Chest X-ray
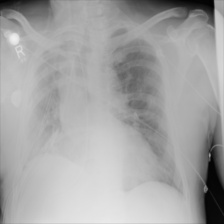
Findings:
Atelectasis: negative
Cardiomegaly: negative
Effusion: negative
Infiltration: negative
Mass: negative
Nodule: negative
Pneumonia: negative
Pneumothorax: negative
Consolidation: negative
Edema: negative
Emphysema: negative
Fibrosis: negative
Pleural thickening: negative
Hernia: negative